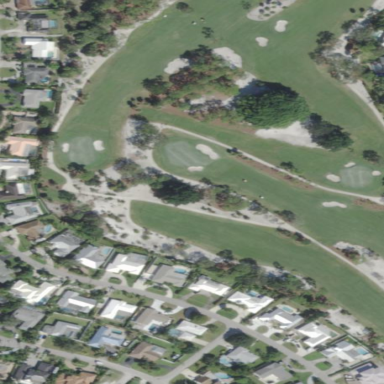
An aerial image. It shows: Rough grassy area used for golf.